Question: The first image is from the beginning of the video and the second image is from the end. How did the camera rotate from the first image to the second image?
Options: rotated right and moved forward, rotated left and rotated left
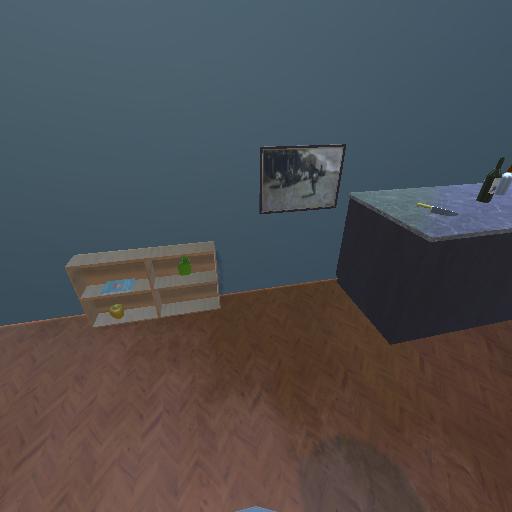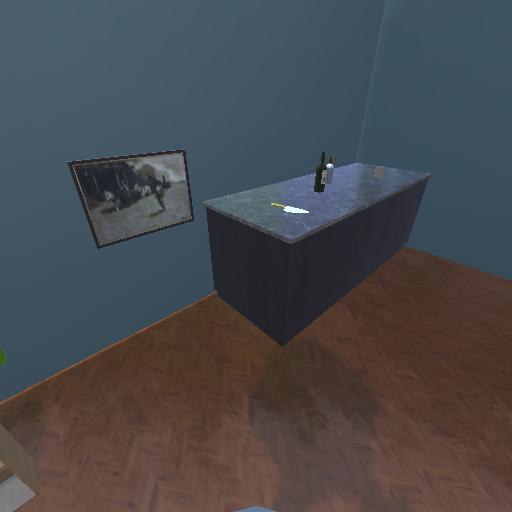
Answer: rotated right and moved forward